Question: Hello I have a table KPI and I want to calculate the final score from this category perspective in KPI (see image)

I script manually to keep the score column dynamic update, but I need to script total score to make my bar gauges up and down automatic.
This is my some code:
'''
$kc= mysql_query("SELECT * FROM kpidetindv WHERE
idCat='3' AND year='$yr' AND vis='0' AND idEmp='$np' ORDER BY code ASC");
While ($kc2= mysql_fetch_assoc($kc))
{
$ikdi = $kc2['idKpiDetIndv'];
$ic = $kc2['idCat'];
$iu = $kc2['idUnit'];
$ictg= mysql_query("select * from 'kpicat' where idCat='$ic'") or die(mysql_error());
$ictg2= mysql_result($ictg, 0, 'code');
$imt= mysql_query("select * from 'kpiunit' where idUnit='$iu'") or die(mysql_error());
$imt2= mysql_result($imt, 0, 'code');
$imt3= mysql_result($imt, 0, 'symbol');
$sum = mysql_query("SELECT sum(actual) FROM monthkpimontindv WHERE idKpiDetIndv='$ikdi'") or die(mysql_error());
while ($row = mysql_fetch_array($sum)) {
$mkmi= $row['sum(actual)']; }
if ($mkmi=='') { $mkmi2='0';} else { $mkmi2=$mkmi; }
$tg= $kc2['target'];
$scr= $mkmi/$tg;
$scr2= number_format($scr * 100, 0);
$wgh= $kc2['weight'];
$scr3= $scr2*$wgh/100;
$trd= mysql_query("select * from 'monthkpimontindv' where idKpiDetIndv='$ikdi' order by idMontIndv desc limit 1") or die(mysql_error());
$trd2= mysql_result($trd, 0, 'actual');
$trd3= mysql_query("select * from 'monthkpimontindv' where idKpiDetIndv='$ikdi' order by idMontIndv desc limit 1,1") or die(mysql_error());
$trd4= mysql_result($trd3, 0, 'actual');
if ($trd2 > $trd4 ) { $trd5="trendup.png"; }
else if ($trd2 < $trd4 ) { $trd5="trenddown.png"; }
else if ($trd2 == $trd4 ) { $trd5="trendnet.png"; }
echo '<tr>';
echo '<td>'.$kc2['code'];
echo '<td><a href="_viewKpi.php?kd='.$kc2["idKpiDetIndv"].'&&mtr='.$kc2['idMont'].' '" target="_Blank">'.$kc2['title'].'</a>';
echo '<td>'.number_format($kc2['target']).' '.$imt3;
echo '<td>'.number_format($mkmi2).' '.$imt3;
echo '<td>'.$kc2['weight'];
echo '<td>'.number_format($scr3, 0);
echo '<td class="text-center"><img class=user-avatar src=assets/img/'.$trd5.'>';
echo '<td class="text-center"><a href="editKpi.php?kd='.$kc2["idKpiDetIndv"].'" target="_Blank"><i class="fa-edit s16"></i></a> | <a href="sys/engine/delKpi.php?kd='.$kc2["idKpiDetIndv"].'&&dt='.$today.'&&pg='.$np.'&&clt='.$kc2["code"].'&&swch=1" onclick='return confirm("Are sure want to delete?")'><i class="fa-trash s16"></i></a>';
'''
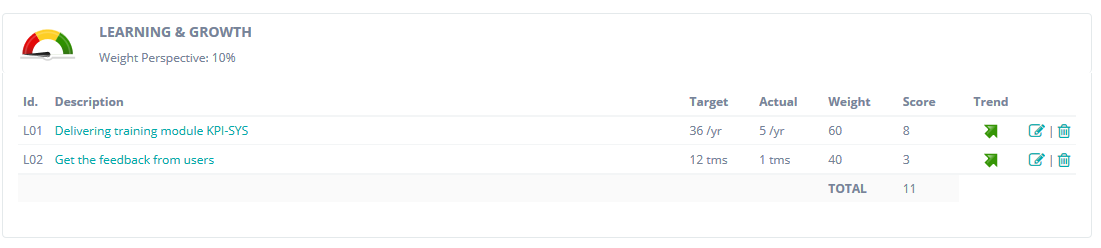
Answer: '''
<?PHP
$kc= mysql_query("SELECT * FROM kpidetindv WHERE idCat='$qki7' AND year='$yr' AND vis='0' AND idEmp='$np' ORDER BY code ASC");
While ($kc2= mysql_fetch_assoc($kc))
{
$sum = mysql_query("SELECT sum(actual) FROM monthkpimontindv WHERE idKpiDetIndv='$q'") or die(mysql_error());
while ($row = mysql_fetch_array($sum)) {
$mkmi= $row['sum(actual)']; }
if ($mkmi=='') { $mkmi2='0';} else { $mkmi2=$mkmi; }
$tg= $kc2['target'];
$scr= $mkmi/$tg;
$scr2= number_format($scr * 100, 0);
$wgh= $kc2['weight'];
$scr3= $scr2*$wgh/100;
$fscr+= number_format($scr3, 0);
}
if ($fscr == 0) { $imgs="speedo.png";}
else if ($fscr <= 10 ) { $imgs="speedo1.png";}
else if ($fscr <= 20 ) { $imgs="speedo2.png";}
else if ($fscr <= 30 ) { $imgs="speedo3.png";}
else if ($fscr <= 40 ) { $imgs="speedo4.png";}
else if ($fscr <= 50 ) { $imgs="speedo5.png";}
else if ($fscr <= 60 ) { $imgs="speedo6.png";}
else if ($fscr <= 70 ) { $imgs="speedo7.png";}
else if ($fscr <= 80 ) { $imgs="speedo8.png";}
else if ($fscr <= 90 ) { $imgs="speedo9.png";}
else if ($fscr <= 1000 ) { $imgs="speedo10.png";}
?>
'''